Question: I have created some "Basic Pages" like page 1, page 2, page 3 etc in Drupal 7. I have also created a view named "categories" based on this assigned it in a block. Now I want to show the list of categories as below:
'''
<h2 class="sidebar1">Main Menu</h2>
<ul>
<li><a href="#">page 1</a></li>
<li><a href="#">page 2</a></li>
<li><a href="#">page 3</a></li>
</ul>
'''
Please help me in this regard. Should I create any view tpl file for this or I need to modify the templates. If so, how can I modify the template files?
Please find the attached screen shot of the view.

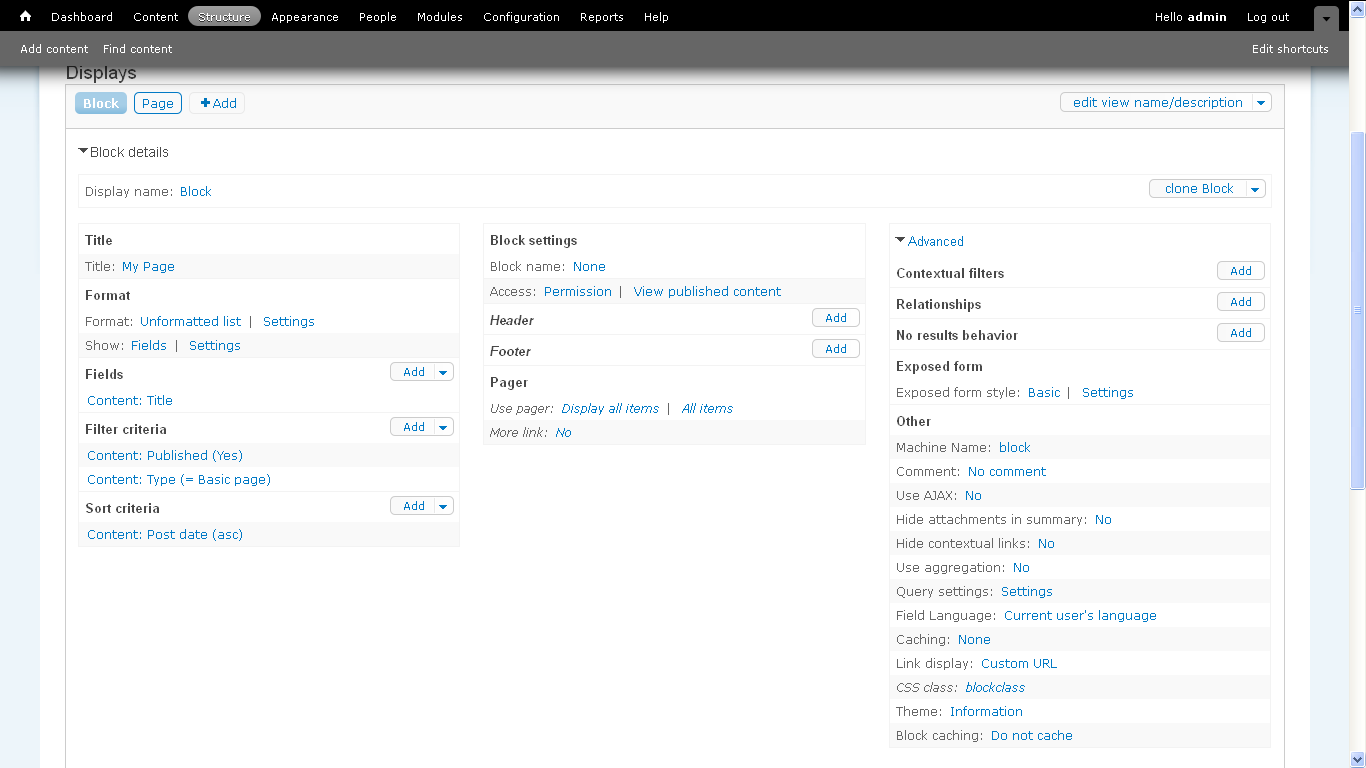
Answer: Under the label, you have to click "Unformatted list" and then select "HTML list." This way, the view's results will be displayed with the desired HTML format.
Under the label, edit "Content: title" and make sure you check the checkbox "Link to content". This way the name of the basic page will automatically be rendered as a link to the page it represents.
Hope it helps.